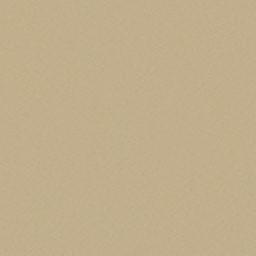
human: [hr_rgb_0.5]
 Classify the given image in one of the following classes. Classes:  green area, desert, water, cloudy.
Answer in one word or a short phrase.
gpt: desert